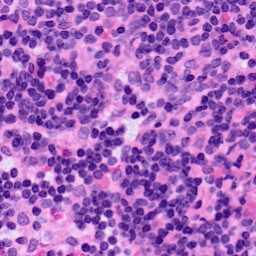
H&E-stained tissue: LymphNode